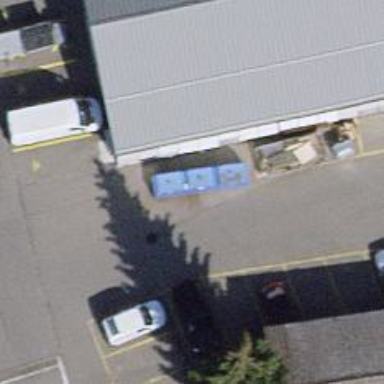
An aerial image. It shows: Recycling container in the area designated for recycling.